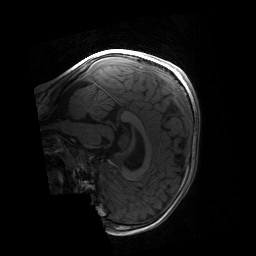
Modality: T1w
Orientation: sagittal
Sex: male
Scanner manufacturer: siemens
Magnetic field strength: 3 T
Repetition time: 1.9 s
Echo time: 0.00243 s